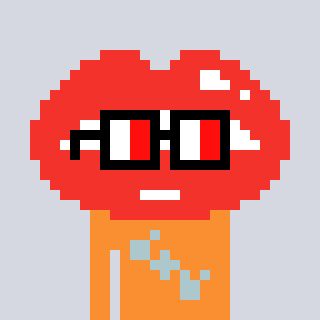
a pixel art character with square glasses with black frames and red eyes, a lips-shaped head and a orange-colored body on a cool background